Question: I have downloaded latest ActionBarSherlock and trying to open it in Eclipse.

After pressing Finish button nothing happens.
No errors.
All buttons work as if I have not pressed Finish button. I can return Back or Refresh or check checkbox.
My path has no spaces.
ActionCarSherlock requires ADT version 0.9.7 but I have found following version of software in eclipse.
Android Development Tools 21.1.0.v201302060044-569685 com.android.ide.eclipse.adt.feature.group The Android Open Source Project
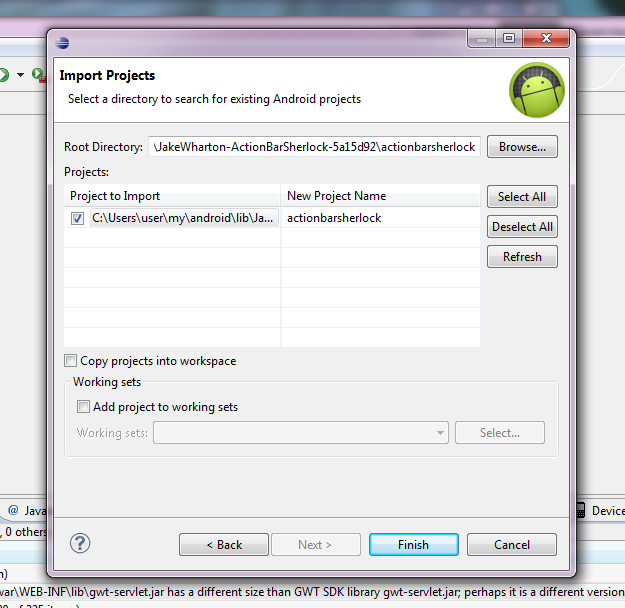
Answer: I came across this problem yesterday.
I had recently updated the ADT plugin without updating the Android SDK Tools and Platform-tools.
So make sure all of the above are up-to-date.